RGB frame:
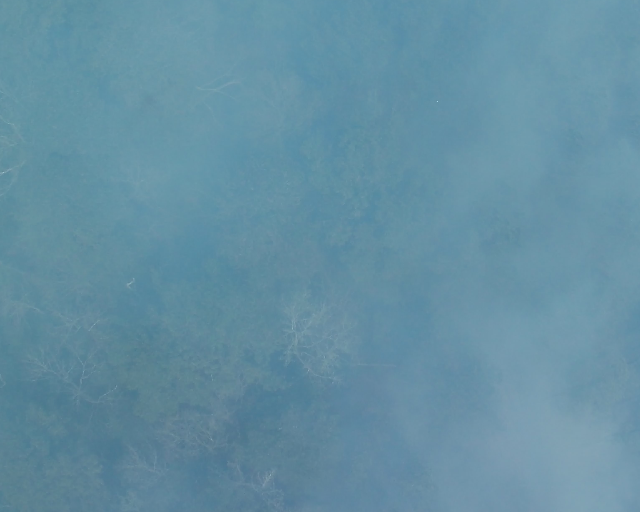
Thermal frame:
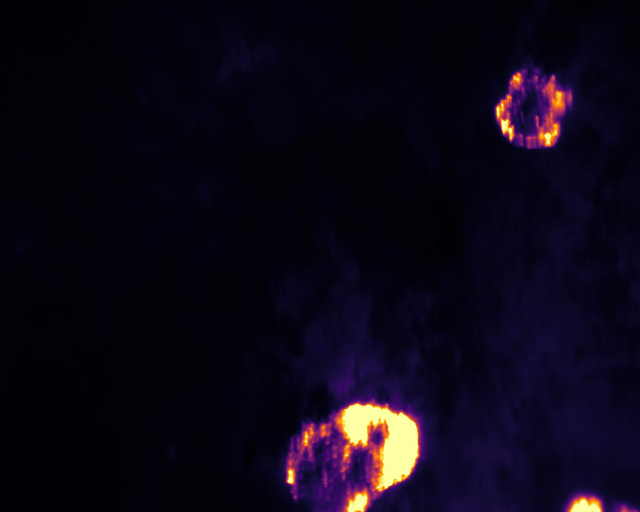
Captured: 2026-02-26 02:28:29
Pixels at or above 80 °C: 8387 (fraction of frame: 0.0256)